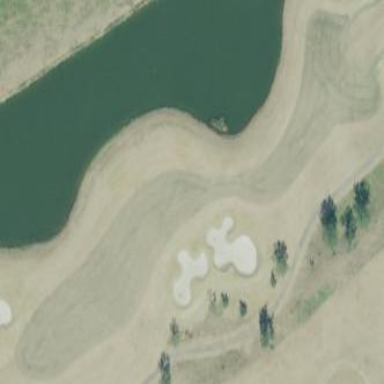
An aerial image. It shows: Scenic golf fairway.